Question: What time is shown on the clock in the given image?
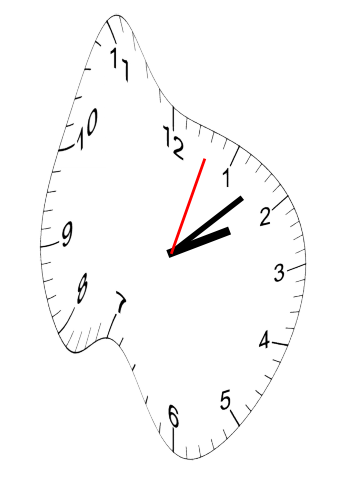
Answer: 02:08:03